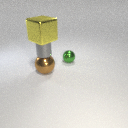
large yellow metal cube above large brown metal sphere